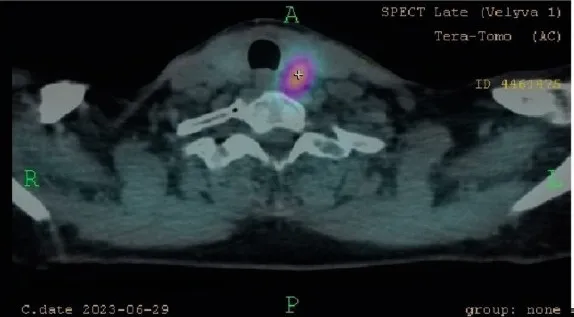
SPECT, late phase. Persistent retention of the radiotracer.
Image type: radiology (spect)